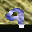
Label: 9